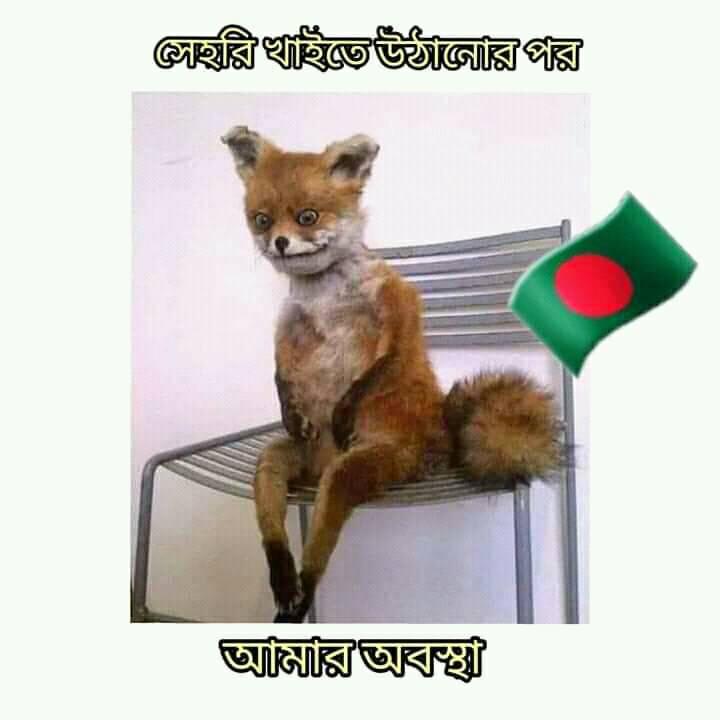
Caption: সেহেরী খাইতে উঠানর পর      আমার অবস্থা
Label: non-hate